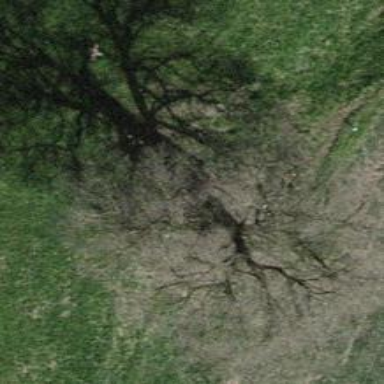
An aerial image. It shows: Deciduous broadleaved tree.